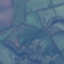
Land use / land cover: Pasture